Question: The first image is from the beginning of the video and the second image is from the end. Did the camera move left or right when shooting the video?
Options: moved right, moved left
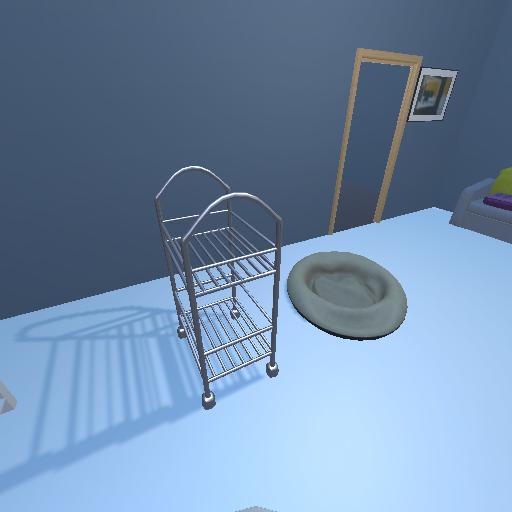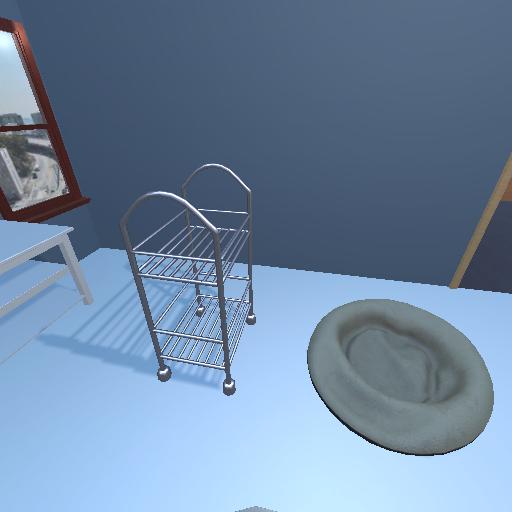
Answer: moved right